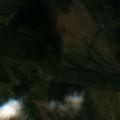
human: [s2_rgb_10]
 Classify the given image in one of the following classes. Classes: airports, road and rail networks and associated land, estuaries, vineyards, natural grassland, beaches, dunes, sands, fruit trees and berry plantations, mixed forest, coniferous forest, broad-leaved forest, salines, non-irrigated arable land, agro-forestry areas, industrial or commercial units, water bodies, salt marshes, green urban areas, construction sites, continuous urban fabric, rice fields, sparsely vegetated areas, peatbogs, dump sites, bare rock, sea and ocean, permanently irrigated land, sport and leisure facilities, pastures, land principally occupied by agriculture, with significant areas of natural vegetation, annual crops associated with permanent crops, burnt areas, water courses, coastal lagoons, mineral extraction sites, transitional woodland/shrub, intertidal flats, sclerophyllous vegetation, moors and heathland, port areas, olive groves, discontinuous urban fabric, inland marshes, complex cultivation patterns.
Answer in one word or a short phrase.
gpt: coniferous forest, transitional woodland/shrub, peatbogs